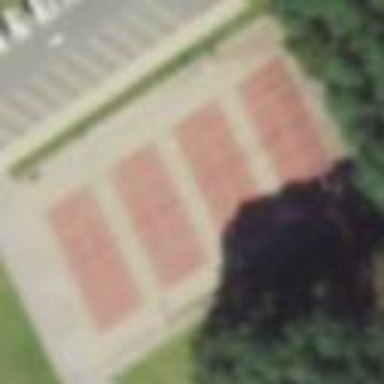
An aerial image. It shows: Tennis court on pitch.